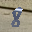
Label: 8